Question: I am using a gwt cell tree and I want only one node to be selected in the whole tree but many nodes are being selected.
I am also trying this
'''
S1= new SelectionModel();......
S1.setSelected(S1.getSelected(),false); but using this technique nothing is being selected.
'''
I am having the following problem:
Can someone help??
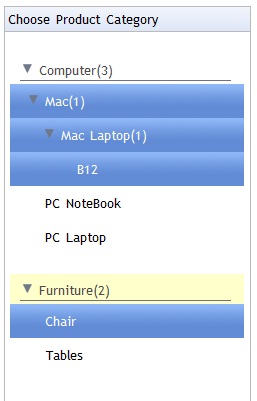
Answer: Maybe SingleSelectionModel helps you;
'''
SingleSelectionModel selectionModel = new SingleSelectionModel();
'''
See <URL>
to <URL> usage.